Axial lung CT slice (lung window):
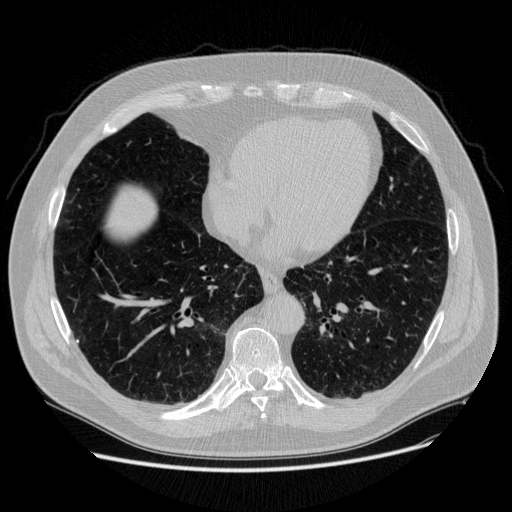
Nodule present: no